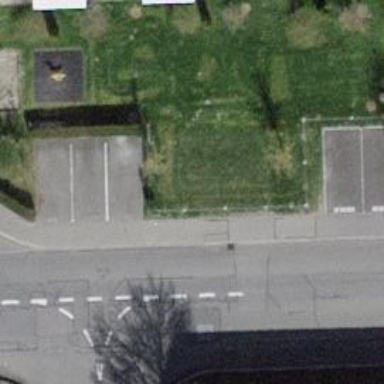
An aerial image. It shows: Bus stop with platform for public transport.